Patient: sex M, age 58
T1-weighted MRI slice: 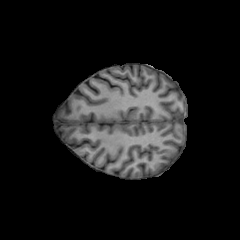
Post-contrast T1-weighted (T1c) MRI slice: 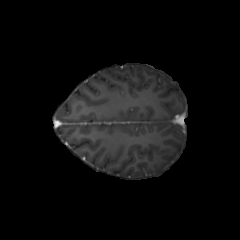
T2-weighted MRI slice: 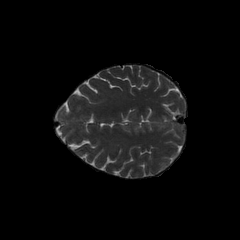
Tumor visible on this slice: no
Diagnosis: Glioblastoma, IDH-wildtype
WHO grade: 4